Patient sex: M
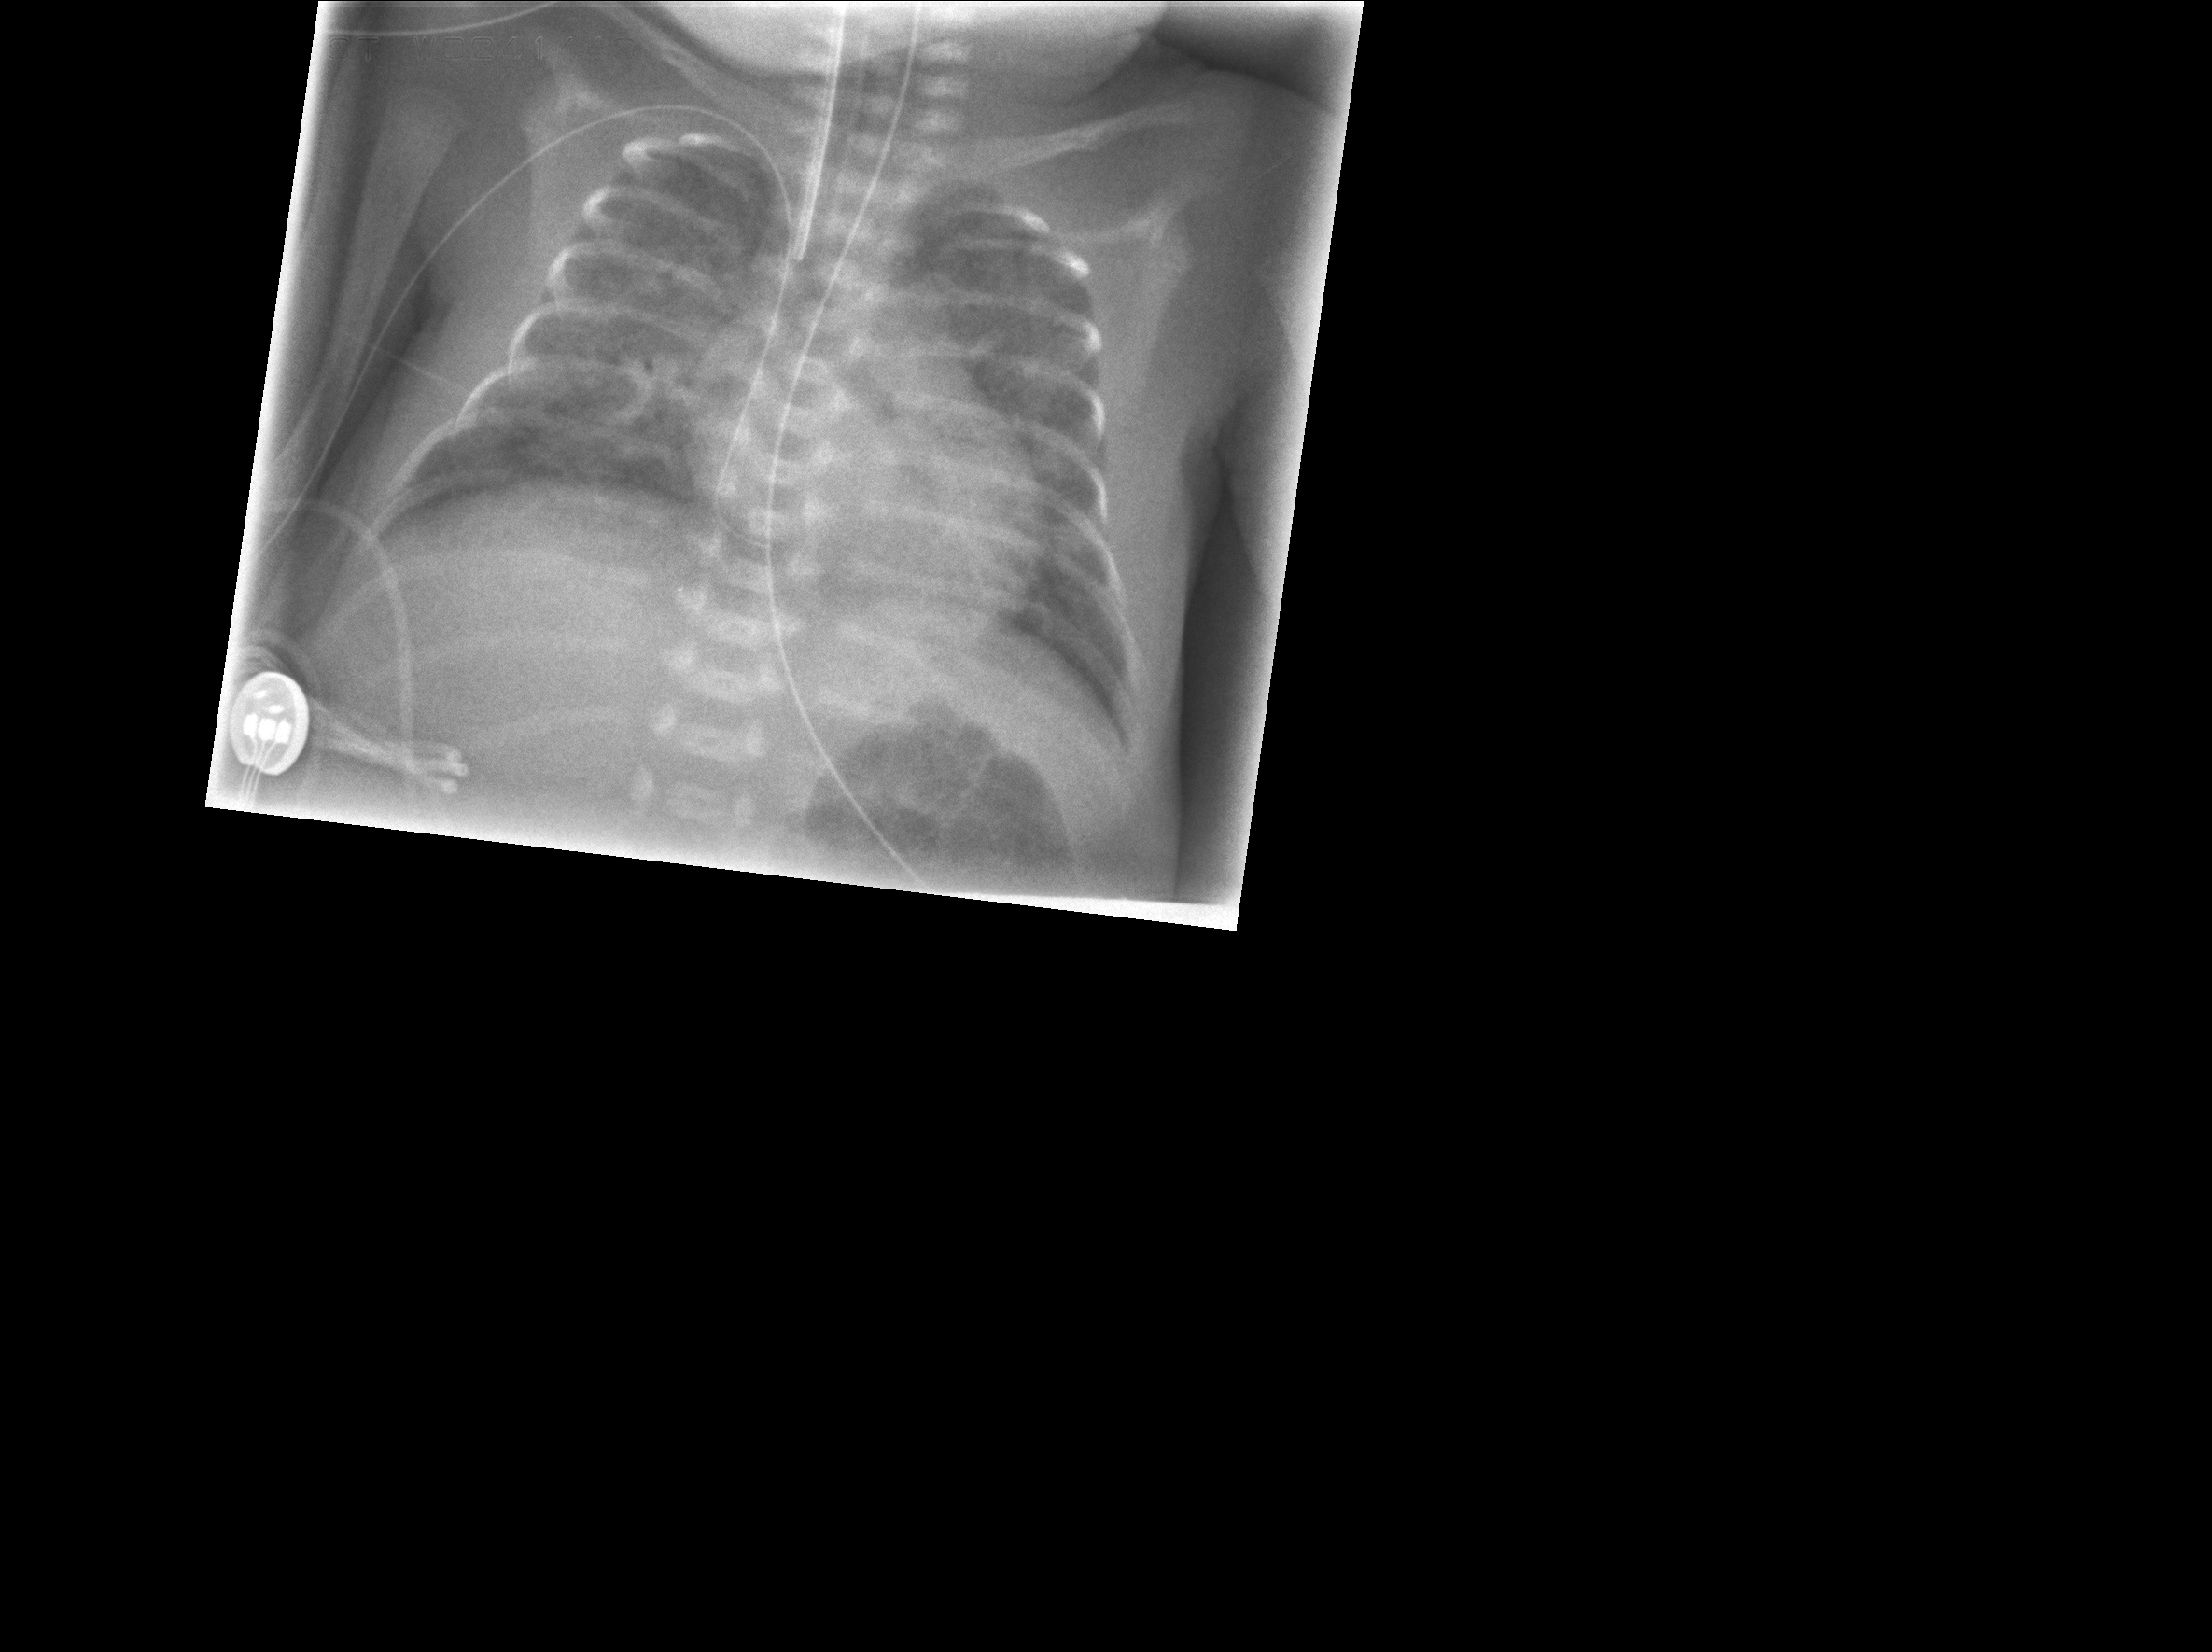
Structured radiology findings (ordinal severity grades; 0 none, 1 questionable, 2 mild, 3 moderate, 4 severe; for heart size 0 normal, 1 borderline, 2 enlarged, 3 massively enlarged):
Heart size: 0
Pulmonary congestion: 0
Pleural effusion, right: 0
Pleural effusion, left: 0
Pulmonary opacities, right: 0
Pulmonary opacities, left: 0
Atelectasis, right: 2
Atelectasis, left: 2